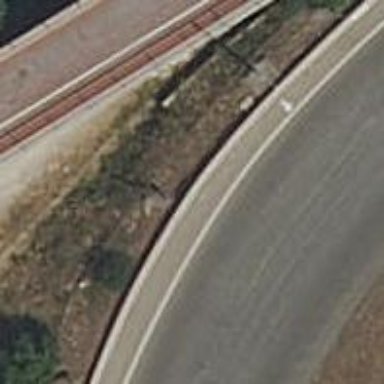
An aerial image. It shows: Jersey barrier wall.